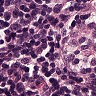
Metastatic tissue present: no